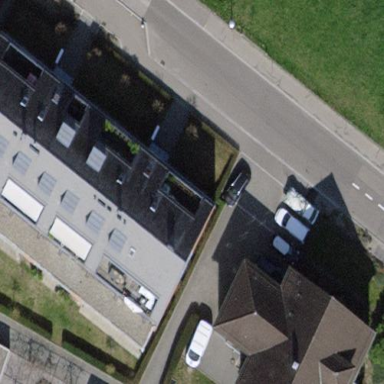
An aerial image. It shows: Gabled apartment building with red-colored roof. The roof orientation is across the building.